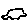
Label: car